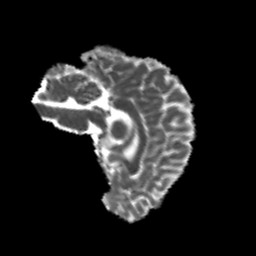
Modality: MD
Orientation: sagittal
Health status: healthy
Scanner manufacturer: philips
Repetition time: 7.393 s
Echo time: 0.08599 s